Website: walmart
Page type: address-validator
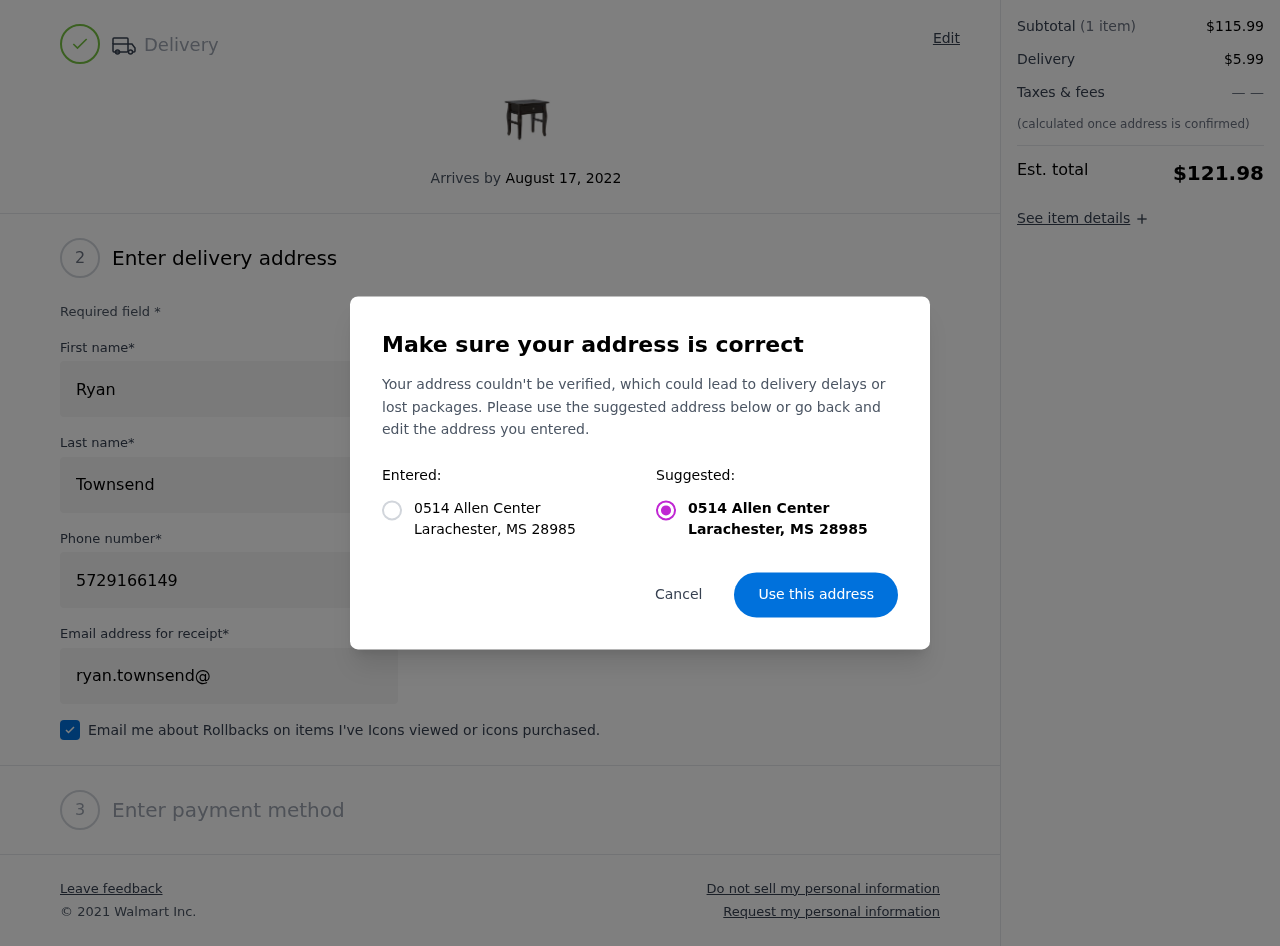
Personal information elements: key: PII_CITY
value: Larachester
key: PII_POSTCODE
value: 28985
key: PII_STATE_ABBR
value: MS
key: PII_STREET
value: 0514 Allen Center
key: PII_FIRSTNAME
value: Ryan
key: PII_LASTNAME
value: Townsend
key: PII_PHONE
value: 5729166149
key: PII_EMAIL
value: ryan.townsend@hotmail.com
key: PII_POSTCODE_FULL
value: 28985
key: PII_POSTCODE_NUMERIC
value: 28985
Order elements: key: ORDER_DELIVERY_DATE
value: August 17, 2022
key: ORDER_SUBTOTAL
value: $115.99
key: ORDER_SHIPPING_COST
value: $5.99
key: ORDER_TOTAL
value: $121.98